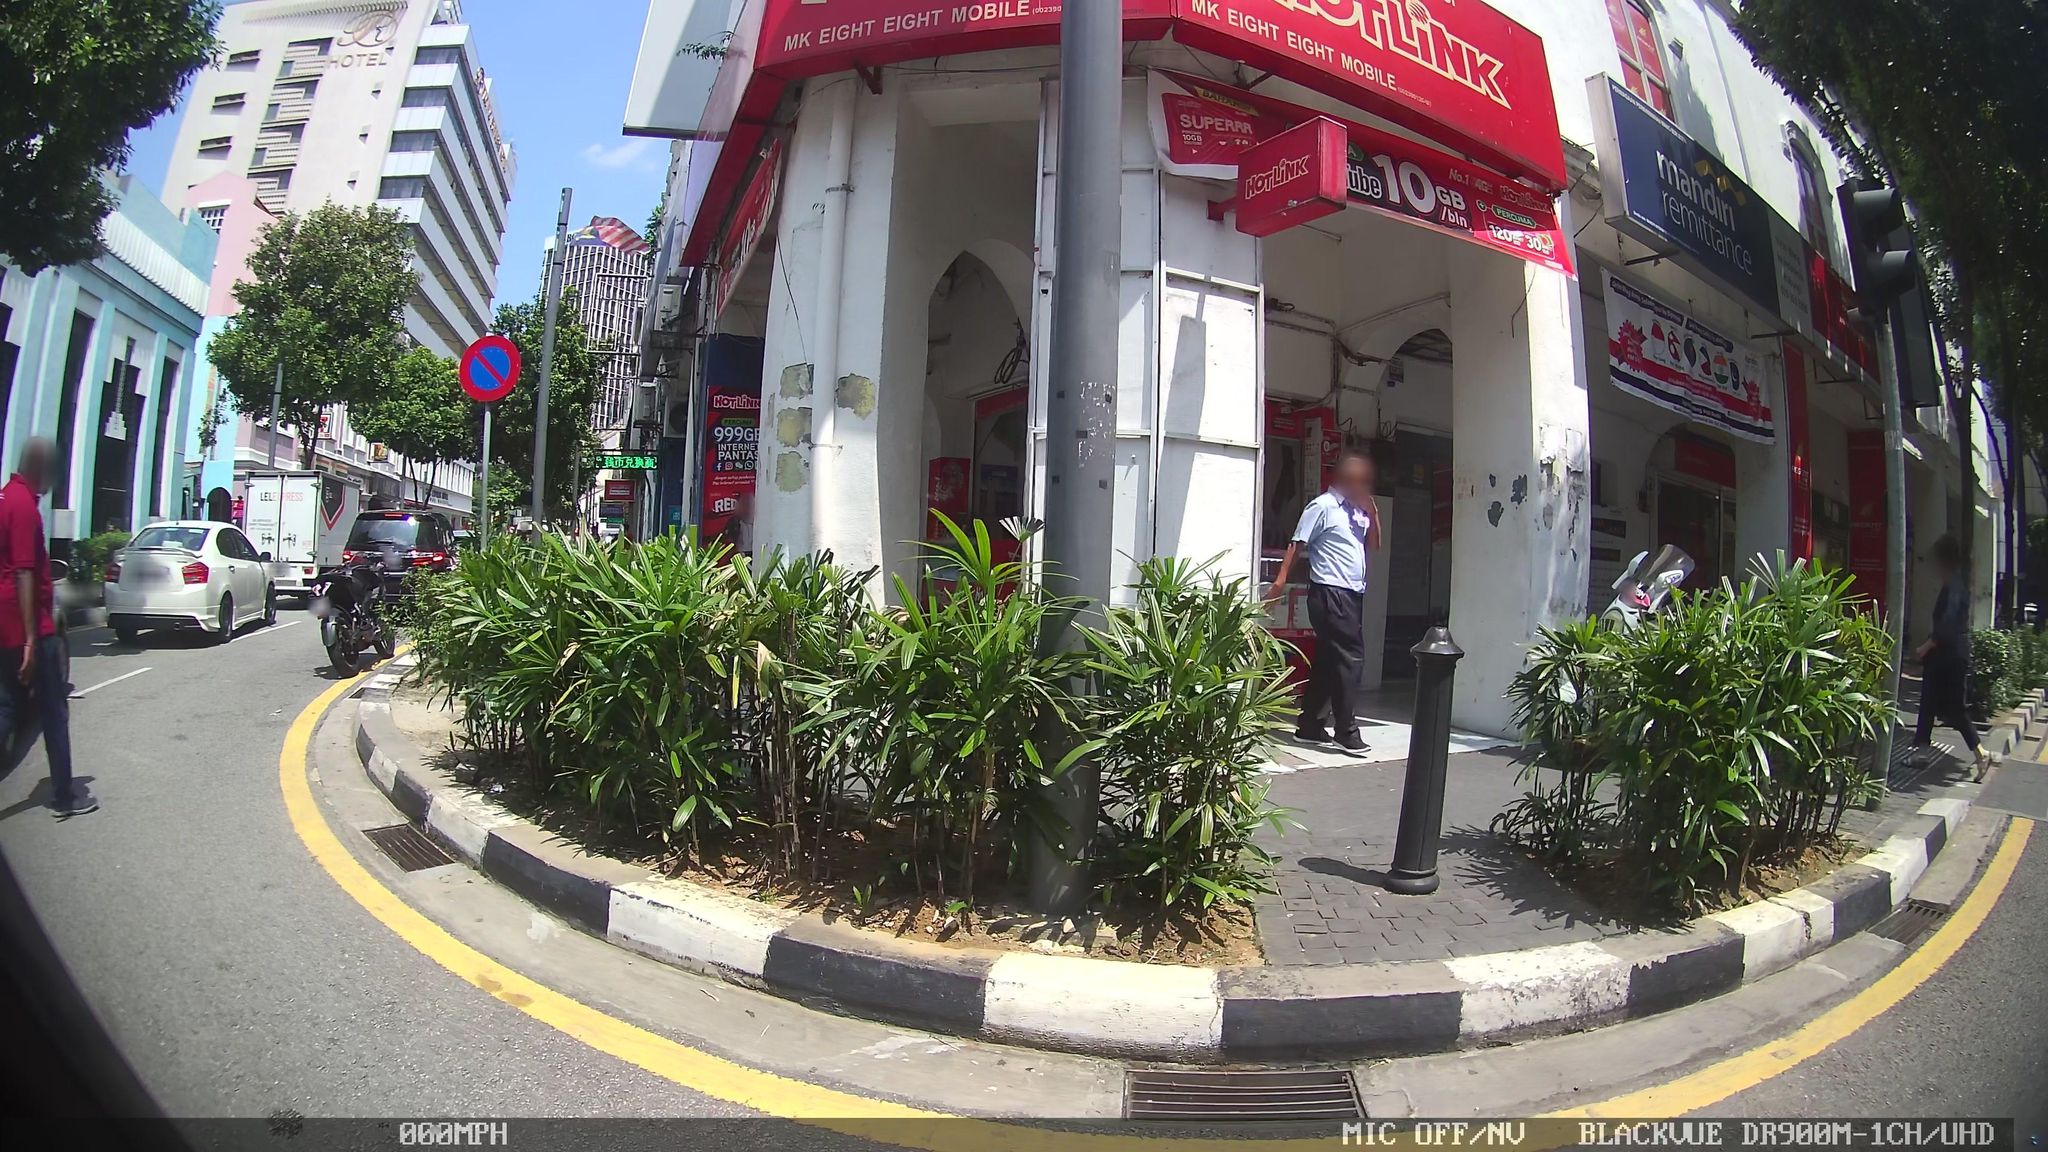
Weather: clear
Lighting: day
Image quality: good
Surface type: walking surface
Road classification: pedestrian
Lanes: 2
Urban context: urban centre
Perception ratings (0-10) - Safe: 6.18, Lively: 9.27, Beautiful: 5.86, Boring: 3.29, Depressing: 8.39, Wealthy: 7.5